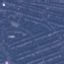
Land use / land cover: Residential